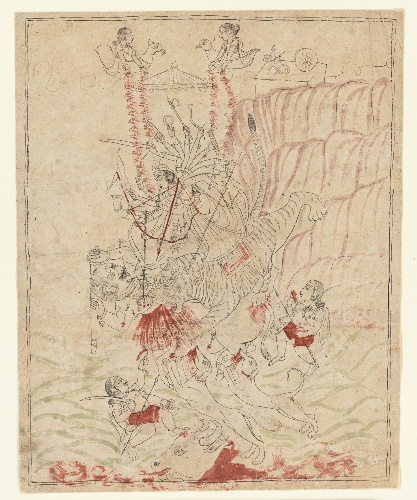
Date: ca. 1760
Object type: Painting
Classification: Paintings
Medium: Ink, transparent and opaque watercolor on paper
Culture: India (Rajasthan, Mewar)
Dimensions: Image (sight): 20 x 16 1/4 in. (50.8 x 41.3 cm)
Department: Asian Art
Credit line: Gift of Subhash Kapoor, in memory of his parents, Smt Shashi Kanta and Shree Parshotam Ram Kapoor, 2008
Accession year: 2008
Repository: Metropolitan Museum of Art, New York, NY
Tags: Dogs|Tigers|Demons|Goddess|Durga|Hinduism